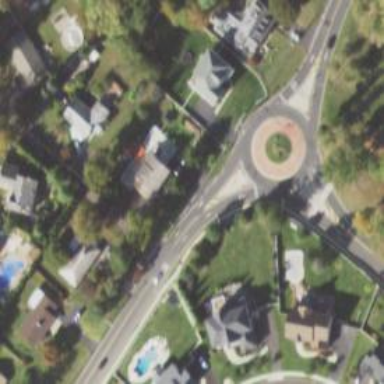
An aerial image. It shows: Tertiary road with asphalt surface leading to roundabout.